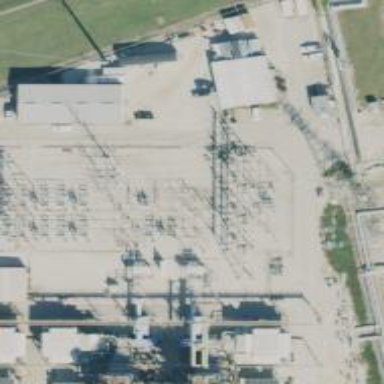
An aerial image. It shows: Switch for power supply.